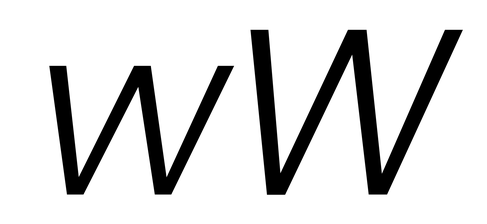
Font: Poppins-LightItalic